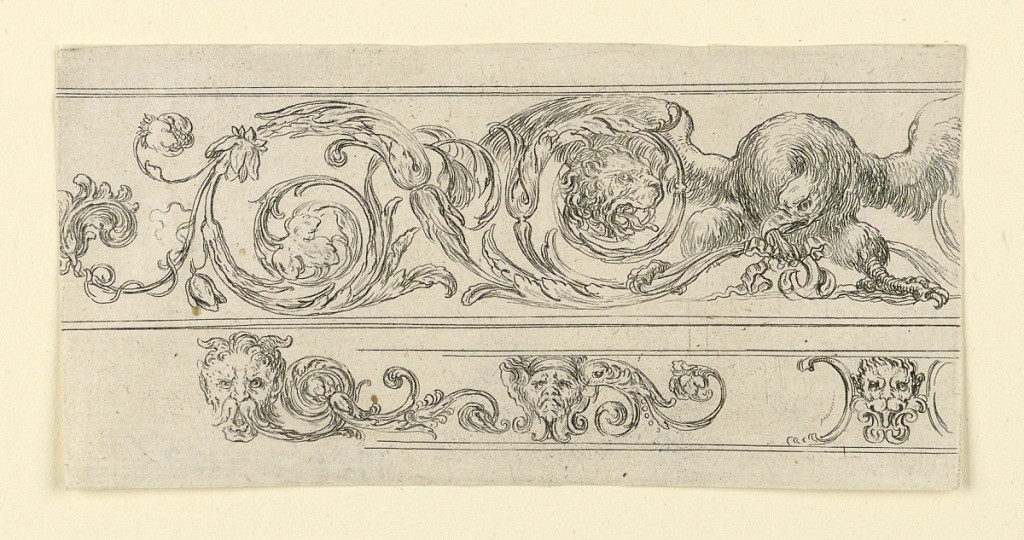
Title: Plate from Frises, Feuillages et Grotesques (Friezes, Foliage and Grotesques)
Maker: Stefano della Bella, Italian, 1610–1664
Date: ca. 1645
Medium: Etching on laid paper
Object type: Print
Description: Horizontal rectangle showing two friezes composed of scrolling arabesques and masks. Upper register shows an eagle with lion's head; lower register shows three masks.